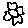
Label: flower